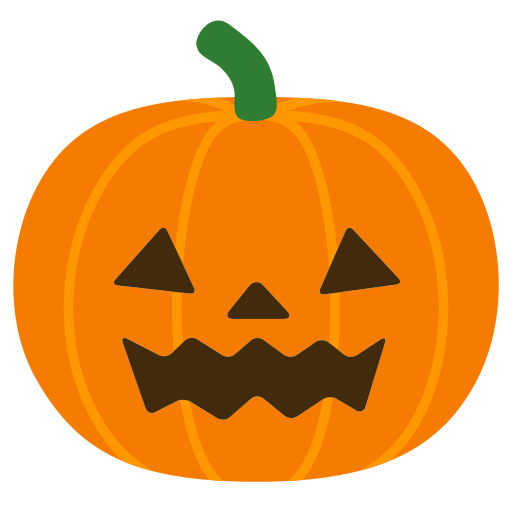
Emoji: 🎃